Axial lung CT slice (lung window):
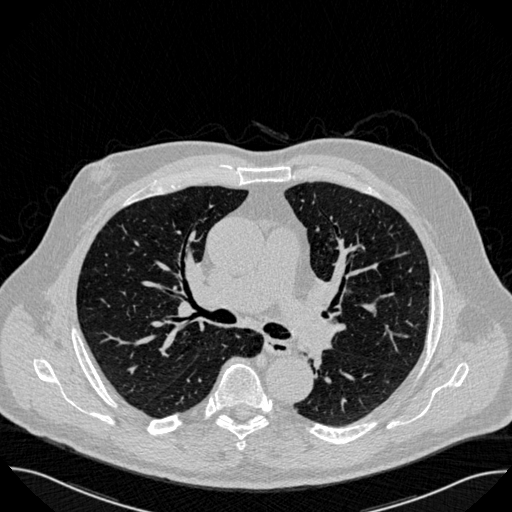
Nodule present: no